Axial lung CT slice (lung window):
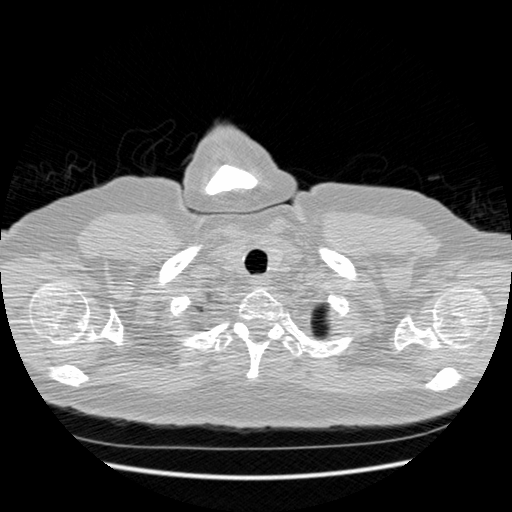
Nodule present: no